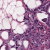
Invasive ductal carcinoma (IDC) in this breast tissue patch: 1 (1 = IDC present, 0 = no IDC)